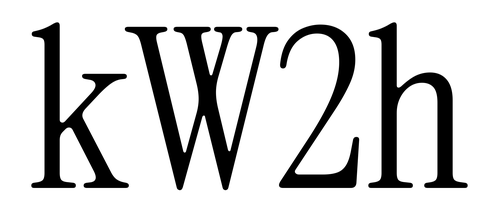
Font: InstrumentSerif-Regular